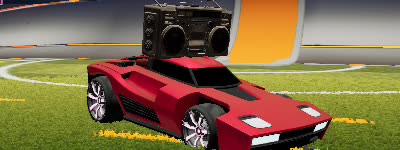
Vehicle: breakout